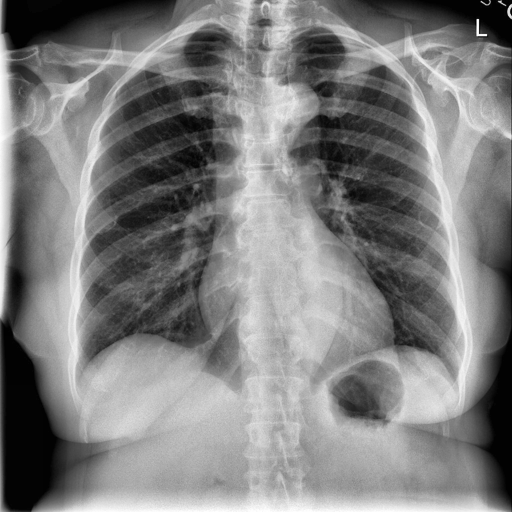
Finding: NORMAL